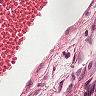
Metastatic tissue present: no